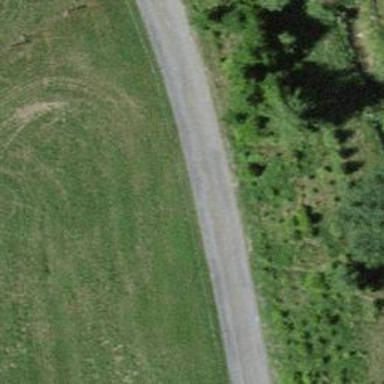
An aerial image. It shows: Paved track with grade1 tracktype.